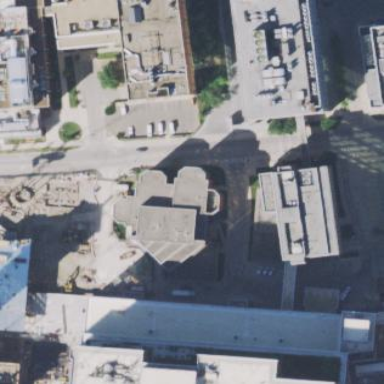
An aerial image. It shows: Hospital building.